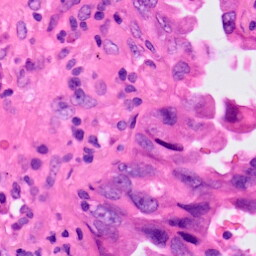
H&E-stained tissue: Lung